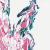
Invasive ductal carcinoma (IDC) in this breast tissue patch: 0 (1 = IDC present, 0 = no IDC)